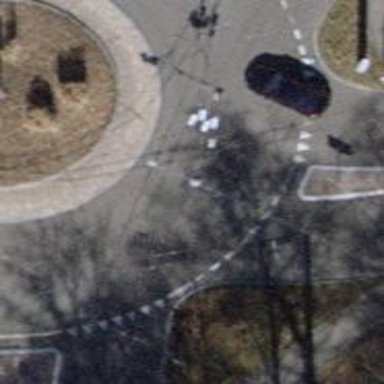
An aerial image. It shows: Tertiary road with asphalt surface and trolley wire.